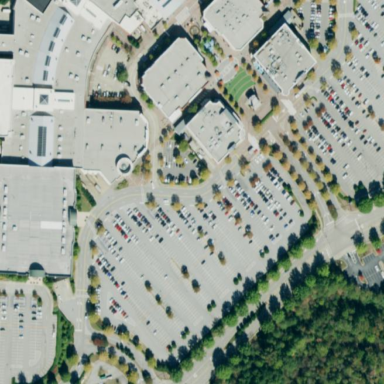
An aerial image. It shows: Parking area with surface.